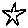
Label: star